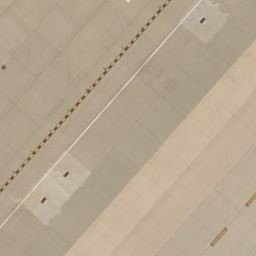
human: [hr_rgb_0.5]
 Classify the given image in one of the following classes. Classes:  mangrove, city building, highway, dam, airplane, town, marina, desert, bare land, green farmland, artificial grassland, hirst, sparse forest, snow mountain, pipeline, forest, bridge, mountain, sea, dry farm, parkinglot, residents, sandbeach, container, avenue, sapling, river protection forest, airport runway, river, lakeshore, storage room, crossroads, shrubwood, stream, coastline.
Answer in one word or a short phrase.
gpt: airport runway